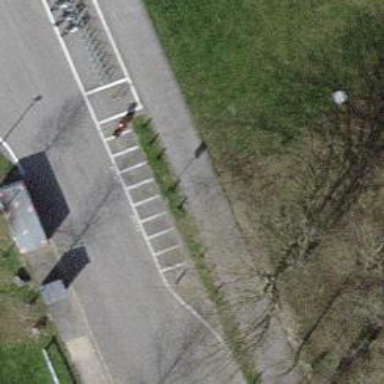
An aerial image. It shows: Asphalt footway.